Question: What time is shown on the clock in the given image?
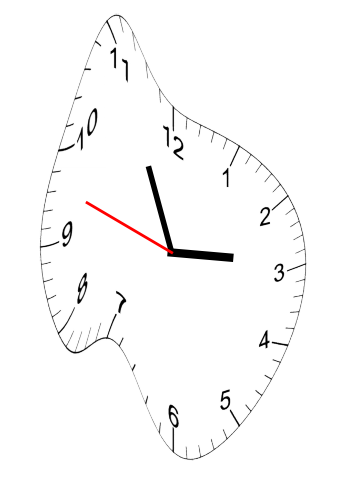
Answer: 02:55:48